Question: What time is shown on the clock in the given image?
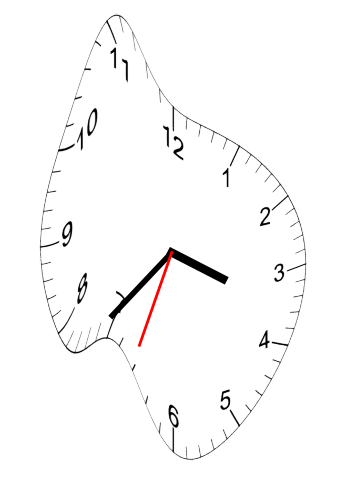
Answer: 03:36:33